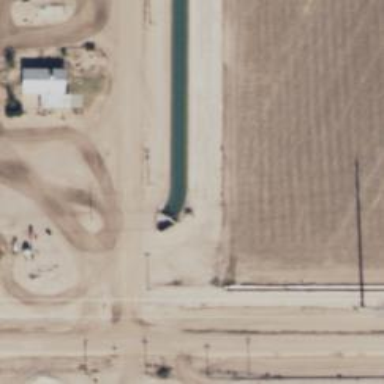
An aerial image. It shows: Canal used for irrigation purposes.